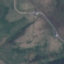
Land use / land cover: HerbaceousVegetation